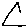
Label: triangle